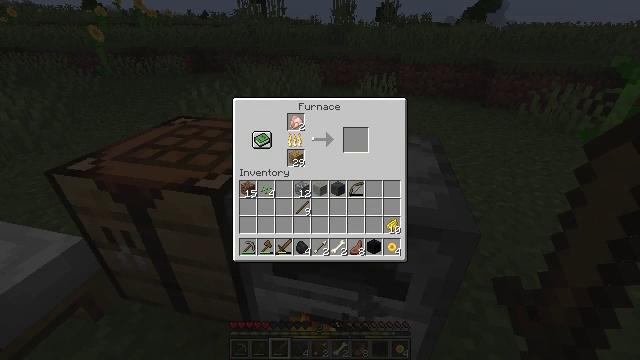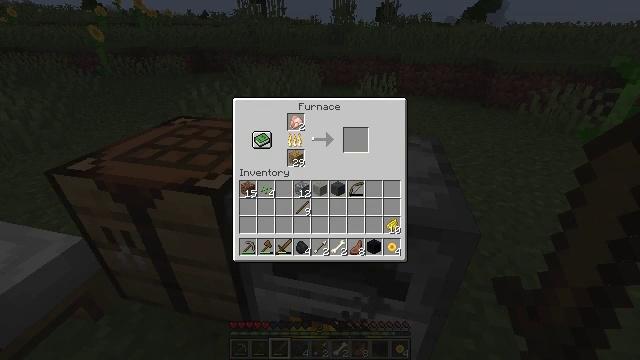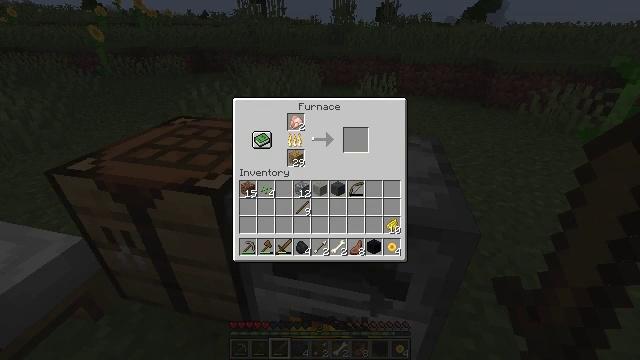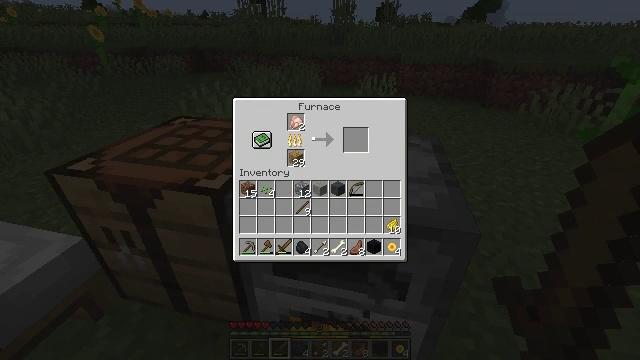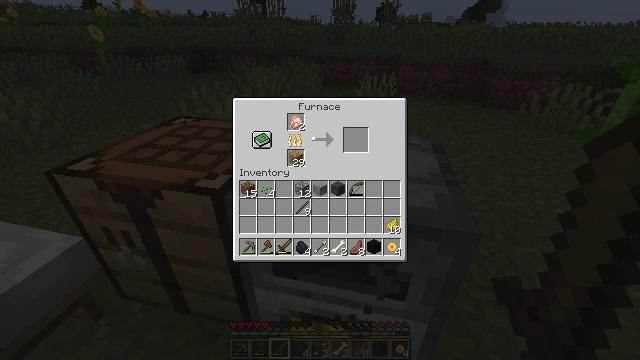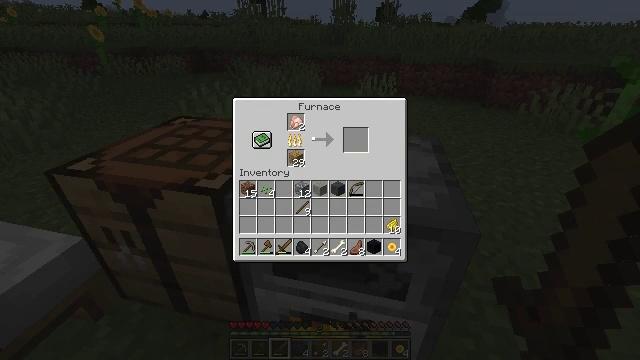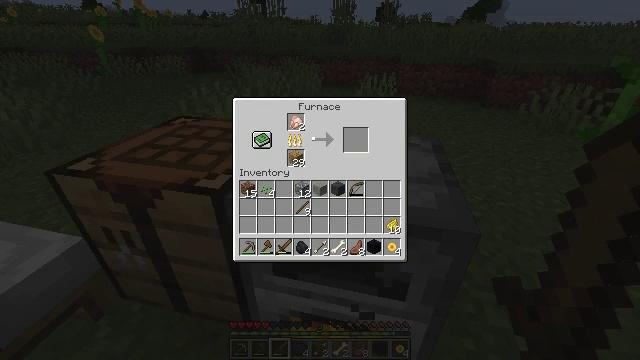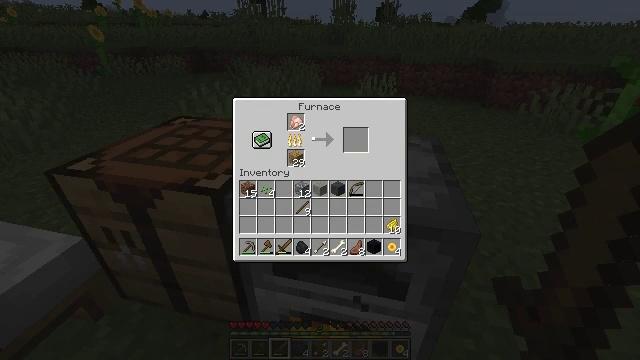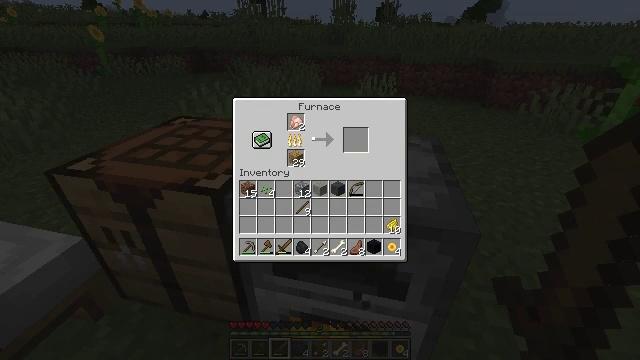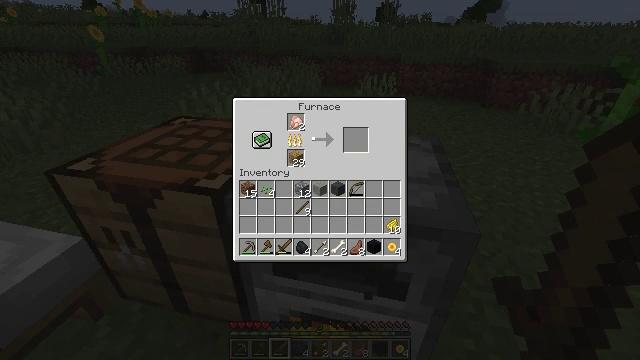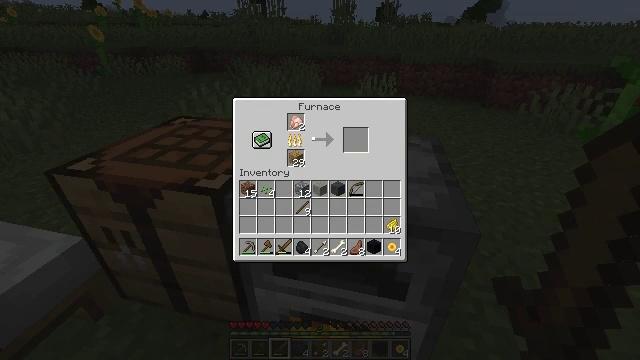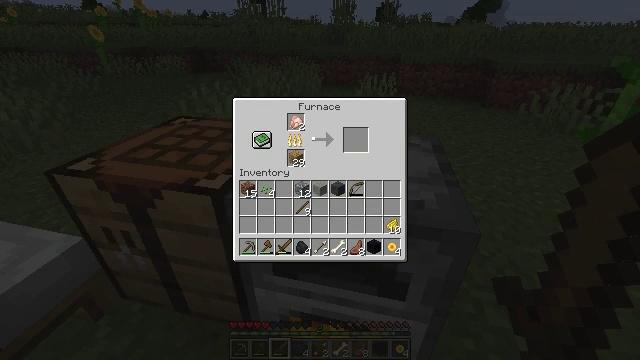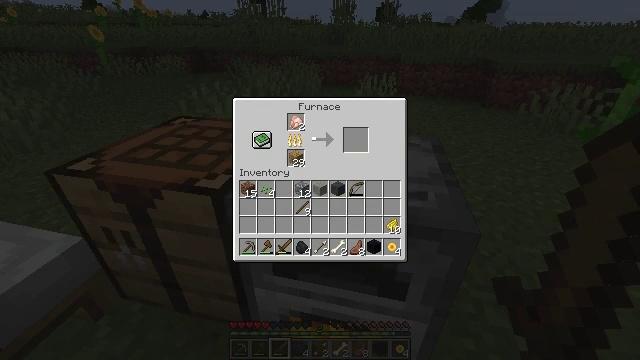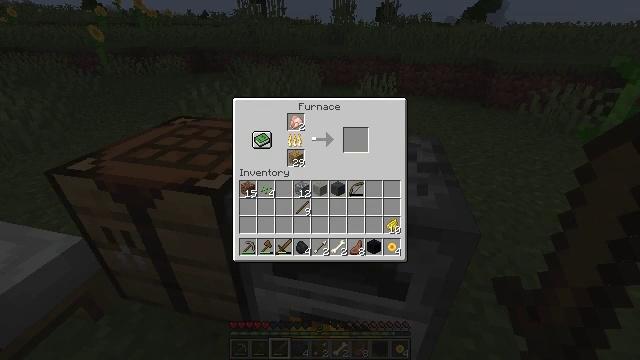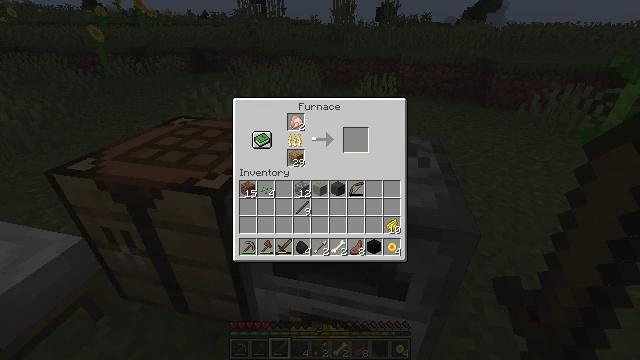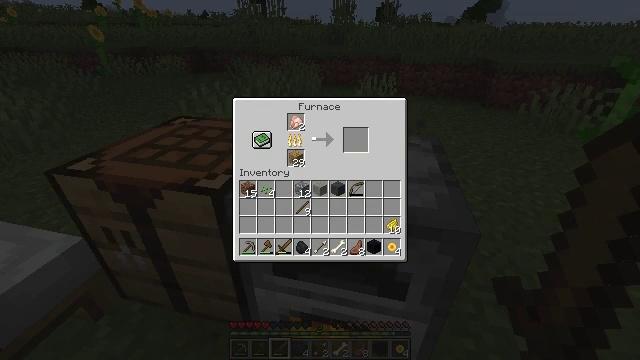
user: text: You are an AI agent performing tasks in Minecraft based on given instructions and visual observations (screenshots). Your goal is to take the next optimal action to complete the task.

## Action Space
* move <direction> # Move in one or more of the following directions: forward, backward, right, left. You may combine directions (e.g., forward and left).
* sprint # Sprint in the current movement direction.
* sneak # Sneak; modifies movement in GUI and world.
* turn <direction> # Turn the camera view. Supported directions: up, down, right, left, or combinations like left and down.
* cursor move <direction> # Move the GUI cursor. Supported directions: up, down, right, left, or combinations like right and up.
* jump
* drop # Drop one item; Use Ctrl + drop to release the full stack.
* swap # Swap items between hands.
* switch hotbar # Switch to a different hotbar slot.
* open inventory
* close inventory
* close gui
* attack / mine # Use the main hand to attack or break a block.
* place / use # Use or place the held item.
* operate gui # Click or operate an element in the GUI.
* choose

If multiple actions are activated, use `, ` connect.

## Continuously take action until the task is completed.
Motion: motion action
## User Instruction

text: Mine the red bed from the ground.
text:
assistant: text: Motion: no_op
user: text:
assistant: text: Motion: no_op
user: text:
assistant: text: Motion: no_op
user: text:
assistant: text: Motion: no_op
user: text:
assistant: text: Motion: no_op
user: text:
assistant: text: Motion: no_op
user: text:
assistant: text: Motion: no_op
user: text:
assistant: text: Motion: no_op
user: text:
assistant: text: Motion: no_op
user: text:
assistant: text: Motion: no_op
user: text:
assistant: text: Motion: no_op
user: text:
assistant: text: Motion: no_op
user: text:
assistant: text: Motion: no_op
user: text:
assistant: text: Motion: no_op
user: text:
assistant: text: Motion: cursor move right
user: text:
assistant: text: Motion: cursor move right
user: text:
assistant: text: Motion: no_op
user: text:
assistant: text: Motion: close gui
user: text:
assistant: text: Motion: no_op
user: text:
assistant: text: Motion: turn right
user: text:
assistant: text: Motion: turn right and up
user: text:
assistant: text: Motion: turn right and up
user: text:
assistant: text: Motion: turn right and up
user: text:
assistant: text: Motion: no_op
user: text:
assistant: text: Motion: no_op
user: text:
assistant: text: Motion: move forward
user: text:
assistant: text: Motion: move forward
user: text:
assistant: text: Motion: move forward
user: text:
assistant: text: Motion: move forward and move right
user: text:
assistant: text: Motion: move forward and move right